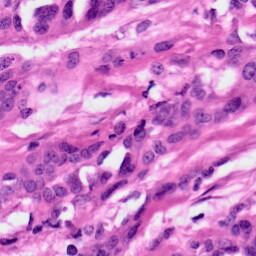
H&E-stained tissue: Ovarian